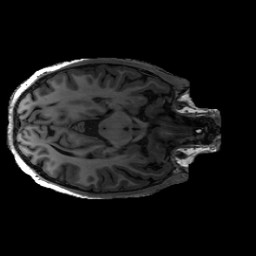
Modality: T1w
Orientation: axial
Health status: ill
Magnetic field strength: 3 T